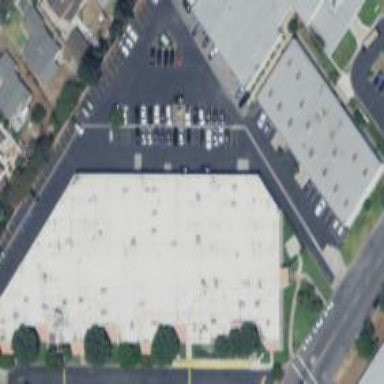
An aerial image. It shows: Warehouse.